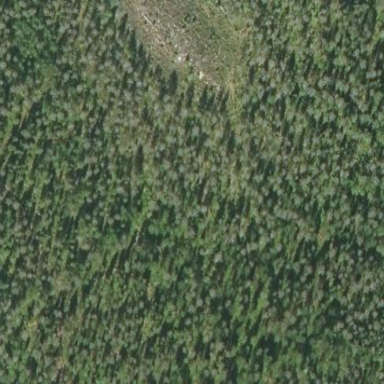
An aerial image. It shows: Needle-leaved woodland.